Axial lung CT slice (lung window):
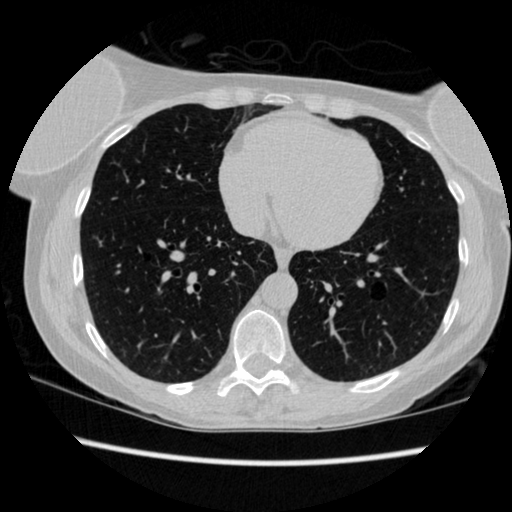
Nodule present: no